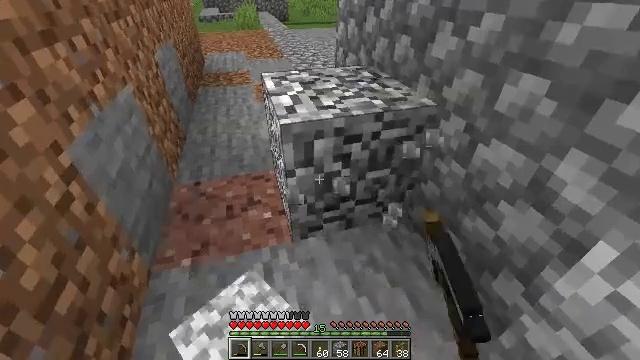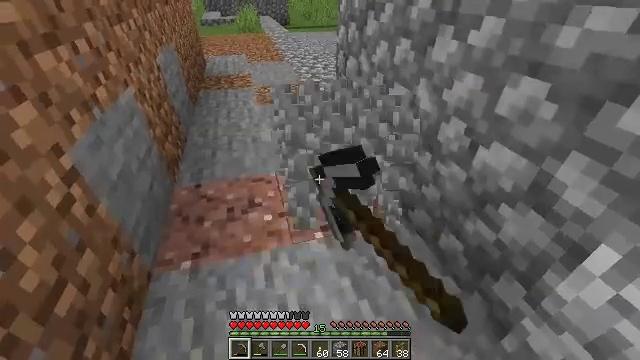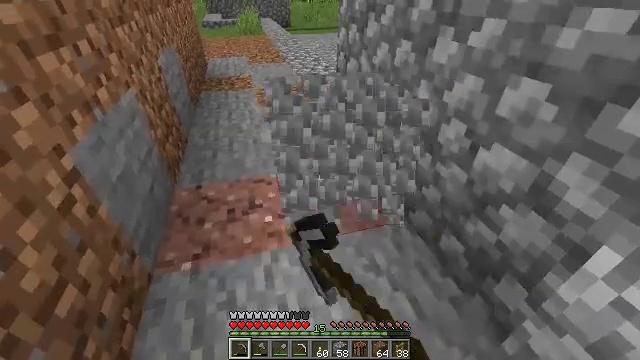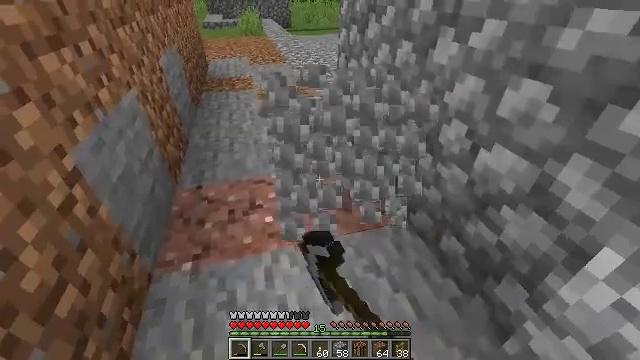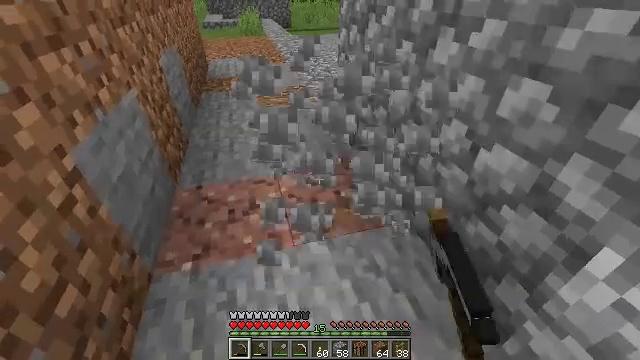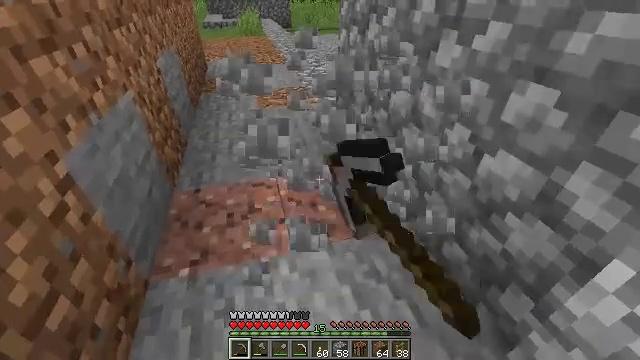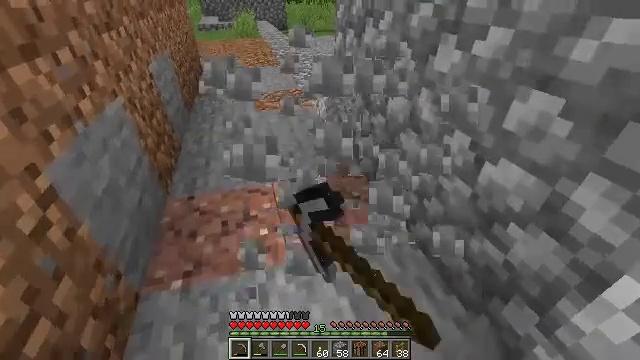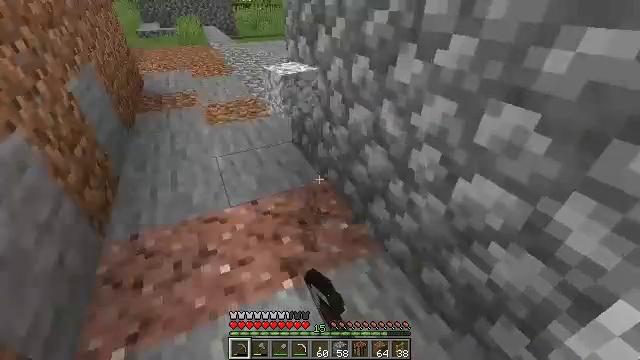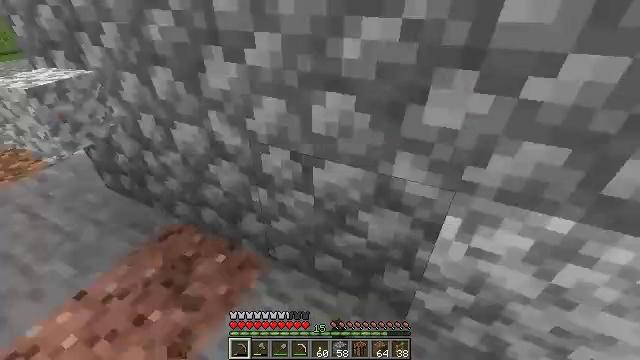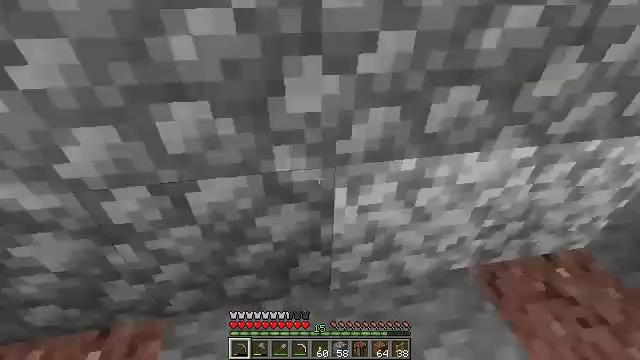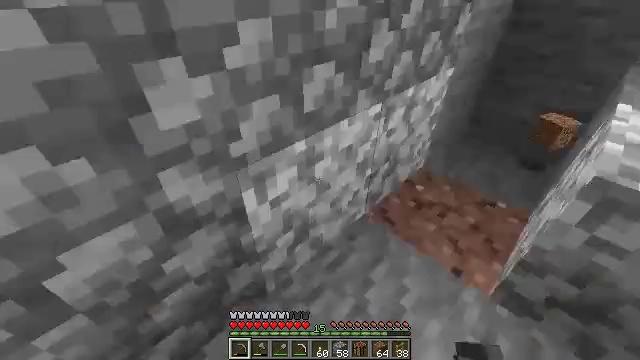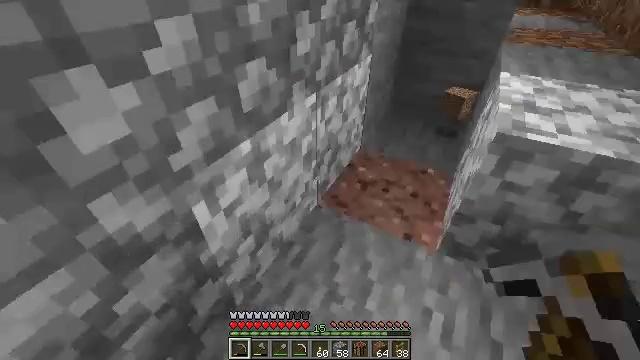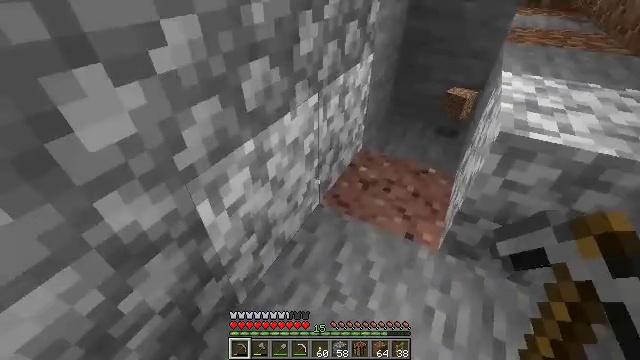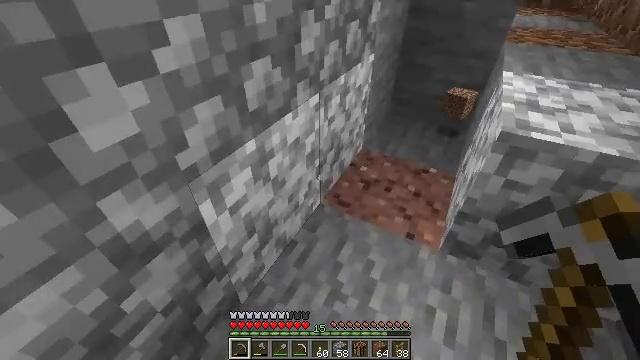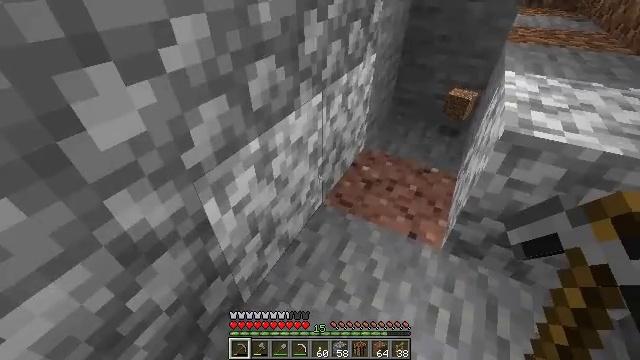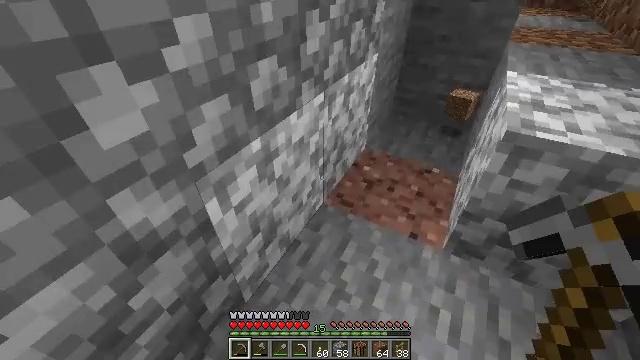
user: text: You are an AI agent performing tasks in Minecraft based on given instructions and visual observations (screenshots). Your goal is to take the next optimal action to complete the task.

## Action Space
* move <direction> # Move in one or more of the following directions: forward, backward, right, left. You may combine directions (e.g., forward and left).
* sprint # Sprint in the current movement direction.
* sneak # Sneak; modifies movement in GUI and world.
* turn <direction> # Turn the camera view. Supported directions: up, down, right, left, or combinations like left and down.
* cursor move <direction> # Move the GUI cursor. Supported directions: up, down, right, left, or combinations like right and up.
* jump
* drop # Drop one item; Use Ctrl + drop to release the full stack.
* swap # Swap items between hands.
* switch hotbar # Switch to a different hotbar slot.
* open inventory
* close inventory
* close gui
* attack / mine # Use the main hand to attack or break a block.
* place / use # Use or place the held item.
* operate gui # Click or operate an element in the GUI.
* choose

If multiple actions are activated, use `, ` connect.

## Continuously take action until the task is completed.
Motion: motion action
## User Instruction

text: Gather diorite by holding left button.
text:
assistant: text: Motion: attack / mine
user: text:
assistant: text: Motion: attack / mine
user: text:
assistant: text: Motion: attack / mine
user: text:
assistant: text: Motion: attack / mine
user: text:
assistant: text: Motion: move forward, attack / mine
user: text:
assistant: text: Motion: move forward, attack / mine
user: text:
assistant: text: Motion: move forward, turn right
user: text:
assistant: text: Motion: move forward, turn right
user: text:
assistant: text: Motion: turn right and down
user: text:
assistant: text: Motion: turn right and down
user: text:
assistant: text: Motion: turn right
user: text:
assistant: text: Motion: no_op
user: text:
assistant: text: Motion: no_op
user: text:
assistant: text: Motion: no_op
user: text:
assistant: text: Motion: no_op
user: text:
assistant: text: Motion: turn right
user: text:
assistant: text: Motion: turn right
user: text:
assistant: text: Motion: turn right and up
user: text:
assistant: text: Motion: turn right
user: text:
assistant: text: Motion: turn right
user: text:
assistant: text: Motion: turn right, attack / mine
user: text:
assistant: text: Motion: attack / mine
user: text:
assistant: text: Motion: attack / mine
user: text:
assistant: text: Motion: attack / mine
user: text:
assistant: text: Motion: attack / mine
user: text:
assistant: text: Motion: attack / mine
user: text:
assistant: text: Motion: attack / mine
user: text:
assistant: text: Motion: attack / mine
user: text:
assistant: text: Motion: attack / mine
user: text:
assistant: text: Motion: move forward, attack / mine